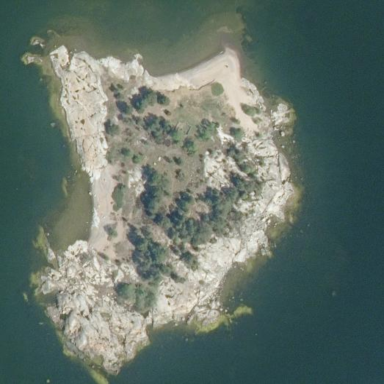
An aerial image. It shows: Island with natural coastline.